Question: I need to calculate exact bounding box for every each character (glyph) in NSAttributedString (Core Text).
After putting together some code used to solve similar problems (Core Text selection, etc..), the result is quite good, but only few frames (red) are being calculated properly:

Most of the frames are misplaces either horizontally or vertically (by tiny bit). What is the cause of that? How can I perfect this code?:
'''
-(void)recalculate{
// get characters from NSString
NSUInteger len = [_attributedString.string length];
UniChar *characters = (UniChar *)malloc(sizeof(UniChar)*len);
CFStringGetCharacters((__bridge CFStringRef)_attributedString.string, CFRangeMake(0, [_attributedString.string length]), characters);
// allocate glyphs and bounding box arrays for holding the result
// assuming that each character is only one glyph, which is wrong
CGGlyph *glyphs = (CGGlyph *)malloc(sizeof(CGGlyph)*len);
CTFontGetGlyphsForCharacters(_font, characters, glyphs, len);
// get bounding boxes for glyphs
CTFontGetBoundingRectsForGlyphs(_font, kCTFontDefaultOrientation, glyphs, _characterFrames, len);
free(characters); free(glyphs);
// Measure how mush specec will be needed for this attributed string
// So we can find minimun frame needed
CFRange fitRange;
CGSize s = CTFramesetterSuggestFrameSizeWithConstraints(_framesetter, rangeAll, NULL, CGSizeMake(W, MAXFLOAT), &fitRange);
_frameRect = CGRectMake(0, 0, s.width, s.height);
CGPathRef framePath = CGPathCreateWithRect(_frameRect, NULL);
_ctFrame = CTFramesetterCreateFrame(_framesetter, rangeAll, framePath, NULL);
CGPathRelease(framePath);
// Get the lines in our frame
NSArray* lines = (NSArray*)CTFrameGetLines(_ctFrame);
_lineCount = [lines count];
// Allocate memory to hold line frames information:
if (_lineOrigins != NULL)free(_lineOrigins);
_lineOrigins = malloc(sizeof(CGPoint) * _lineCount);
if (_lineFrames != NULL)free(_lineFrames);
_lineFrames = malloc(sizeof(CGRect) * _lineCount);
// Get the origin point of each of the lines
CTFrameGetLineOrigins(_ctFrame, CFRangeMake(0, 0), _lineOrigins);
// Solution borrowew from (but simplified):
// https://github.com/twitter/twui/blob/master/lib/Support/CoreText%2BAdditions.m
// Loop throught the lines
for(CFIndex i = 0; i < _lineCount; ++i) {
CTLineRef line = (__bridge CTLineRef)[lines objectAtIndex:i];
CFRange lineRange = CTLineGetStringRange(line);
CFIndex lineStartIndex = lineRange.location;
CFIndex lineEndIndex = lineStartIndex + lineRange.length;
CGPoint lineOrigin = _lineOrigins[i];
CGFloat ascent, descent, leading;
CGFloat lineWidth = CTLineGetTypographicBounds(line, &ascent, &descent, &leading);
// If we have more than 1 line, we want to find the real height of the line by measuring the distance between the current line and previous line. If it's only 1 line, then we'll guess the line's height.
BOOL useRealHeight = i < _lineCount - 1;
CGFloat neighborLineY = i > 0 ? _lineOrigins[i - 1].y : (_lineCount - 1 > i ? _lineOrigins[i + 1].y : 0.0f);
CGFloat lineHeight = ceil(useRealHeight ? abs(neighborLineY - lineOrigin.y) : ascent + descent + leading);
_lineFrames[i].origin = lineOrigin;
_lineFrames[i].size = CGSizeMake(lineWidth, lineHeight);
for (int ic = lineStartIndex; ic < lineEndIndex; ic++) {
CGFloat startOffset = CTLineGetOffsetForStringIndex(line, ic, NULL);
_characterFrames[ic].origin = CGPointMake(startOffset, lineOrigin.y);
}
}
}
#pragma mark - Rendering Text:
-(void)renderInContext:(CGContextRef)context contextSize:(CGSize)size{
CGContextSaveGState(context);
// Draw Core Text attributes string:
CGContextSetTextMatrix(context, CGAffineTransformIdentity);
CGContextTranslateCTM(context, 0, CGRectGetHeight(_frameRect));
CGContextScaleCTM(context, 1.0, -1.0);
CTFrameDraw(_ctFrame, context);
// Draw line and letter frames:
CGContextSetStrokeColorWithColor(context, [UIColor colorWithRed:0.0 green:0.0 blue:1.0 alpha:0.5].CGColor);
CGContextSetLineWidth(context, 1.0);
CGContextBeginPath(context);
CGContextAddRects(context, _lineFrames, _lineCount);
CGContextClosePath(context);
CGContextStrokePath(context);
CGContextSetStrokeColorWithColor(context, [UIColor colorWithRed:1.0 green:0.0 blue:0.0 alpha:0.5].CGColor);
CGContextBeginPath(context);
CGContextAddRects(context, _characterFrames, _attributedString.string.length);
CGContextClosePath(context);
CGContextStrokePath(context);
CGContextRestoreGState(context);
}
'''
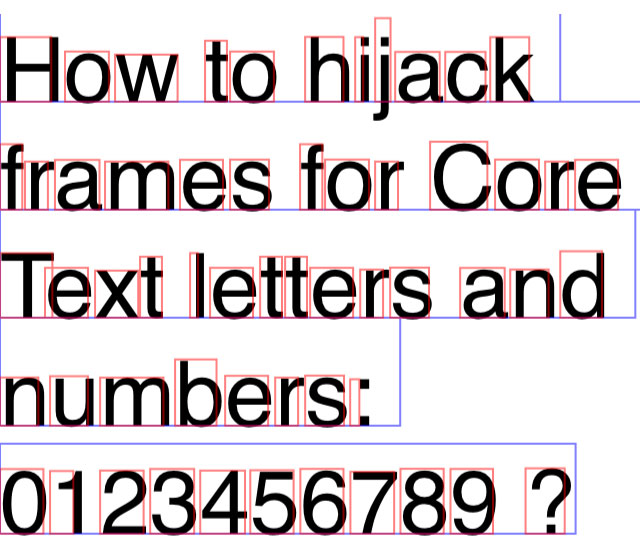
Answer: You did an impressive amount of work in your question and were close on your own. The problem you were having comes from this line of code where you position the bounding boxes for each frame:
'''
_characterFrames[ic].origin = CGPointMake(startOffset, lineOrigin.y);
'''
The problem with it is that you are whatever offset the frame already had.
If you were to comment out that line you would see that all the frames were positioned in the same place you would also see that they are not positioned at the exact same place. Some are positioned more to the left or right and some more up or down. This means that the frames for the glyphs have a position of their own.

The solution to your problem is to take the current position of the frames into account when you move them into their correct place on the lines. You can either do it by adding to x and y separately:
'''
_characterFrames[ic].origin.x += startOffset;
_characterFrames[ic].origin.y += lineOrigin.y;
'''
or by offsetting the rectangle:
'''
_characterFrames[ic] = CGRectOffset(_characterFrames[ic],
startOffset, lineOrigin.y);
'''
Now the bounding boxes will have their correct positions:

and you should see that it works for some of the more extreme fonts out there